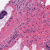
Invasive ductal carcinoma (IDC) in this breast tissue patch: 1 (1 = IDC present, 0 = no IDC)